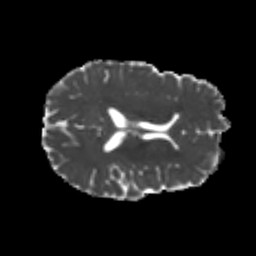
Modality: MD
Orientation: axial
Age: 24
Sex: male
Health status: healthy
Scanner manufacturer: philips
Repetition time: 7.475 s
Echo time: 0.08753 s